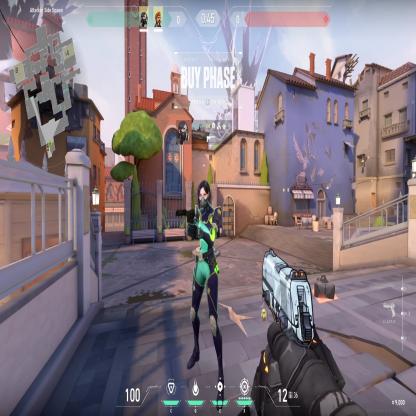
Label: teammate ; dropped spike